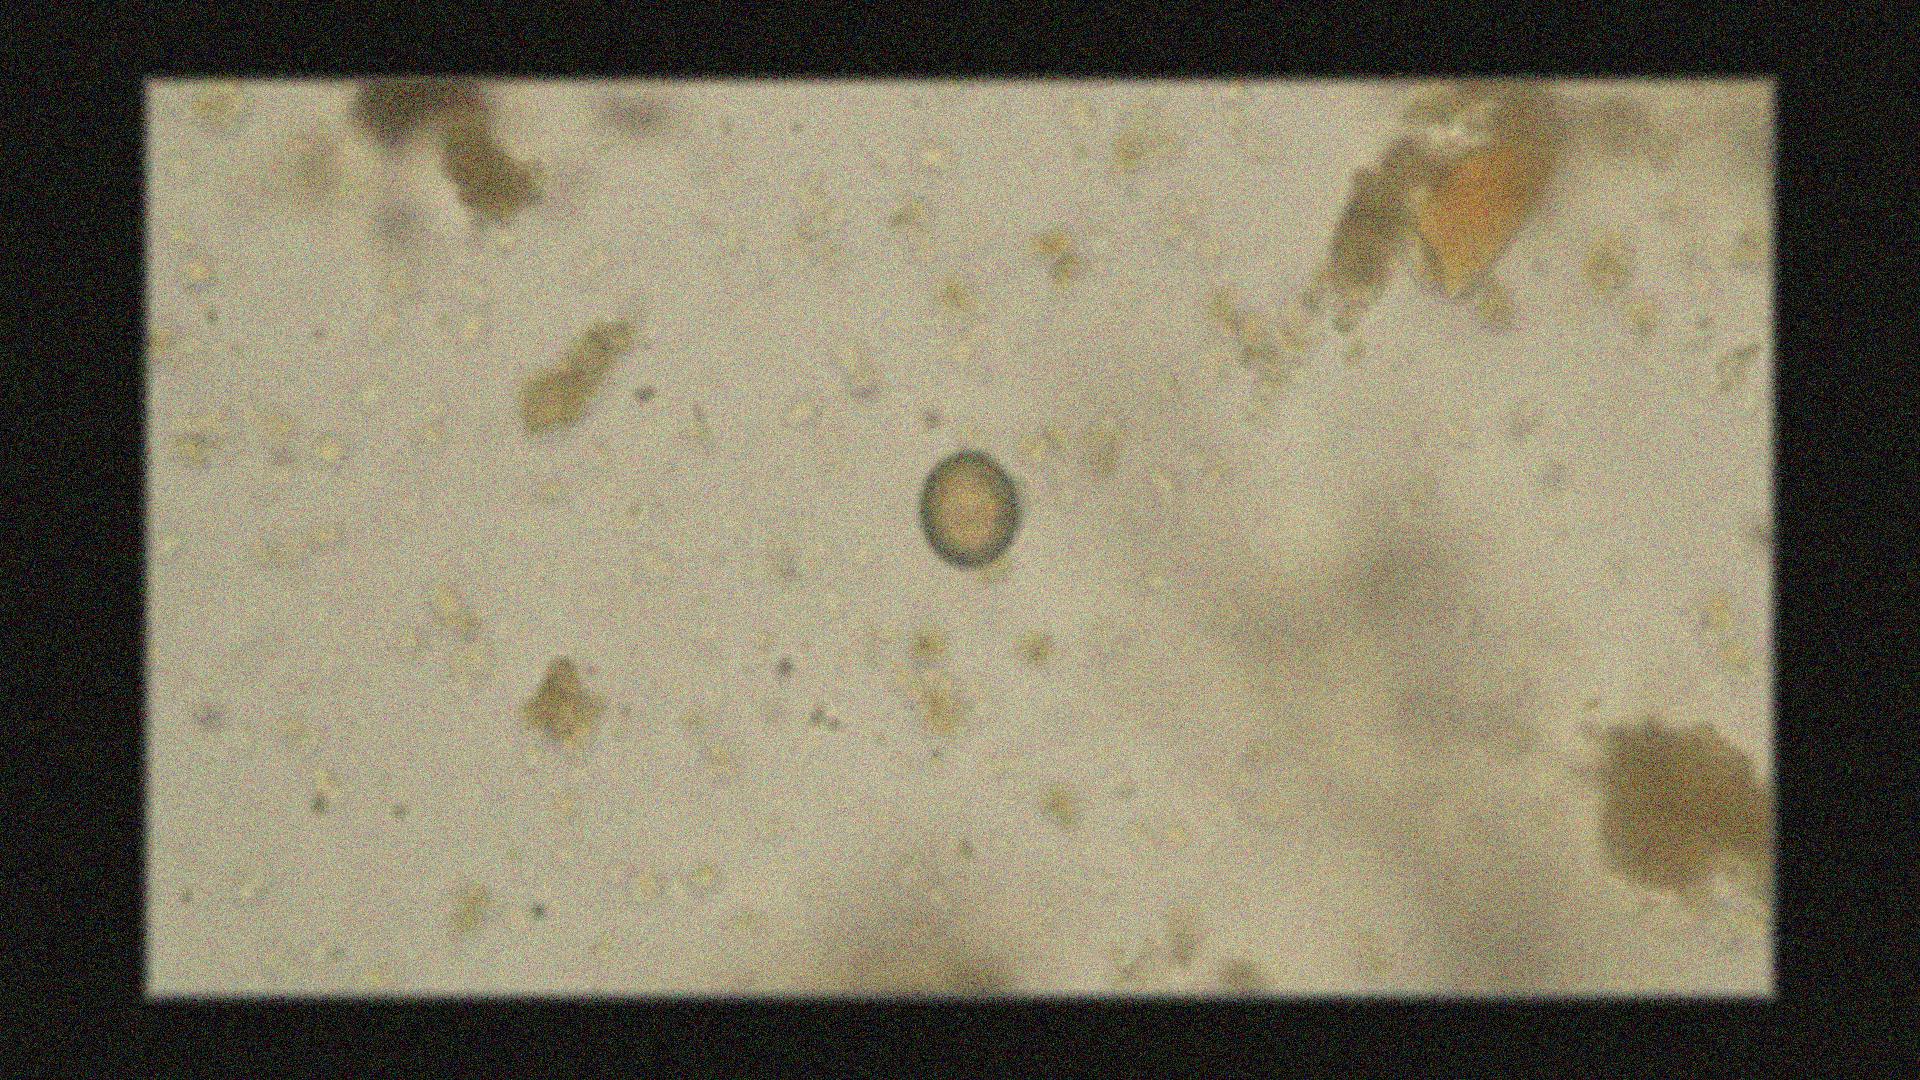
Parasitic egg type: Taenia spp. egg